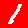
Digit: 1